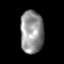
Tissue: skin
Cell type: Epithelial cells
Senescence score: 0.7323
Nuclear area (px): 979
Mean DAPI intensity: 144.96